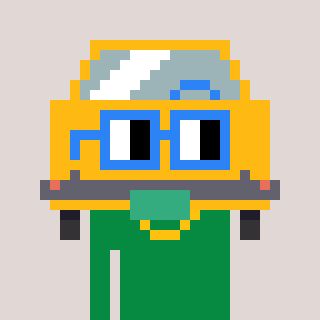
a pixel art character with square blue glasses, a taxi-shaped head and a green-colored body on a warm background